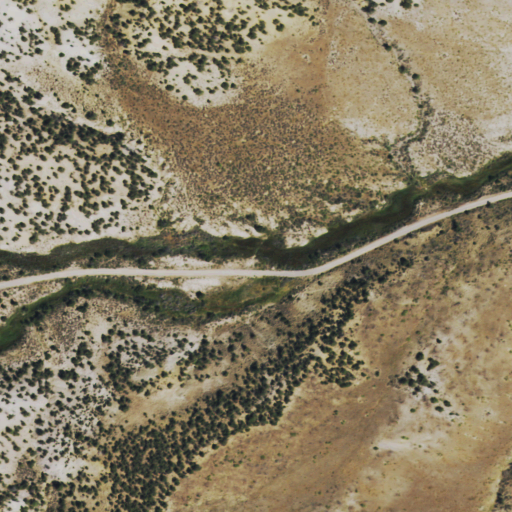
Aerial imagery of valley in Colorado named Yellow Cat Draw containing shrub, evergreen forest, low intensity development, open development, and medium intensity development